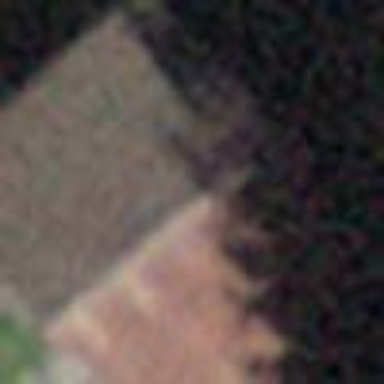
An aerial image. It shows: Rural barn.